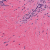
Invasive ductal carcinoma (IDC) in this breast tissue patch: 0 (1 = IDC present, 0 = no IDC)